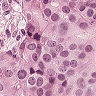
Metastatic tissue present: yes